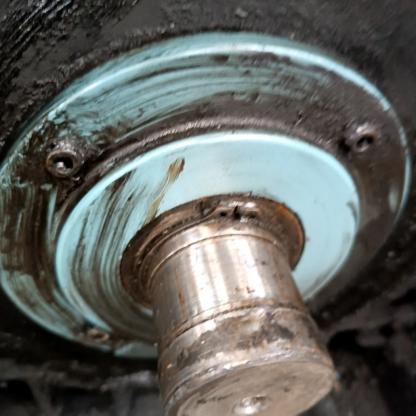
Klasa: inne